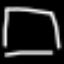
Label: square